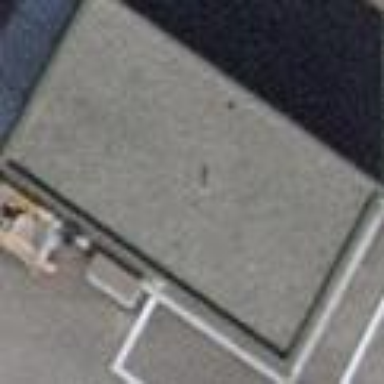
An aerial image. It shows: Shed.